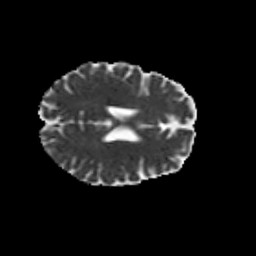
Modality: MD
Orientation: axial
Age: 27
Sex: male
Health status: healthy
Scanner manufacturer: siemens
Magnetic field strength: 3 T
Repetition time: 10.8 s
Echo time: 0.082 s